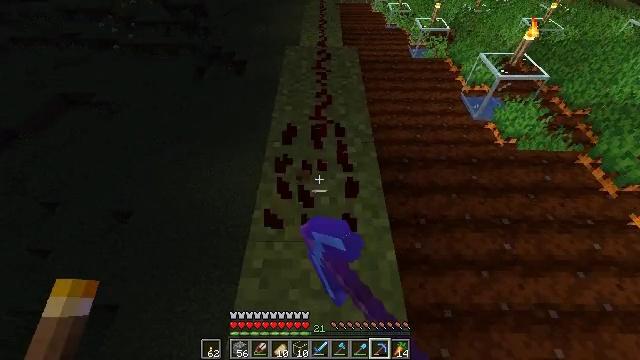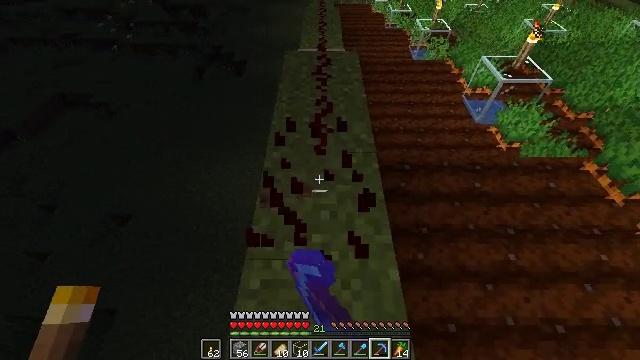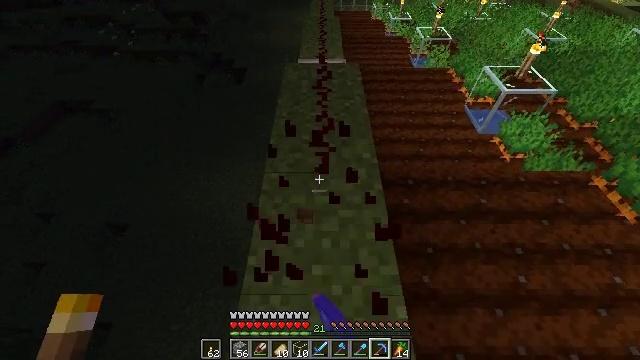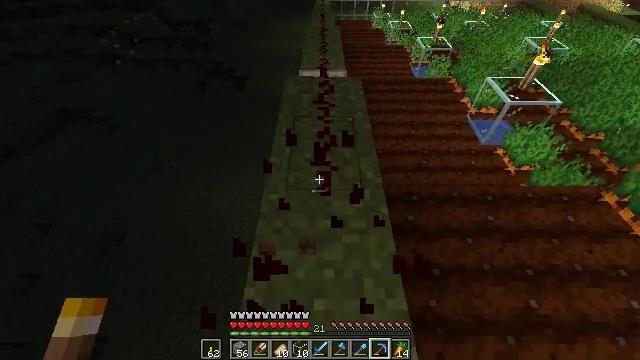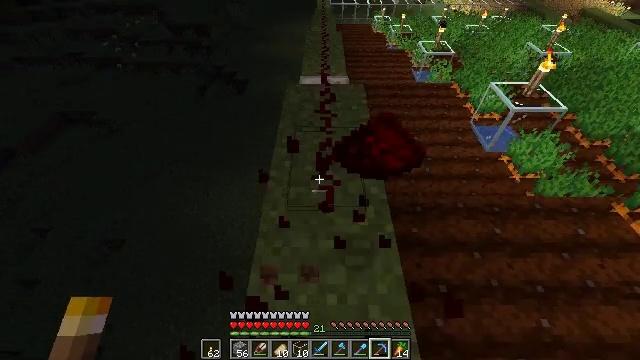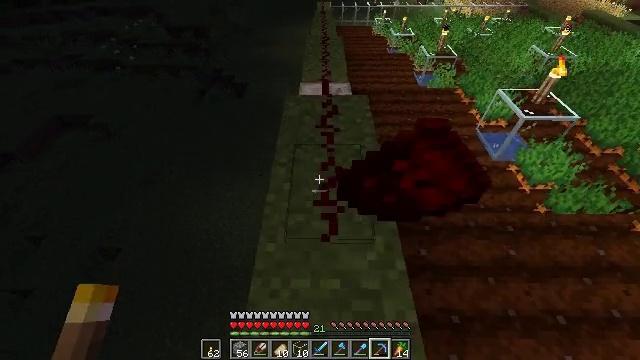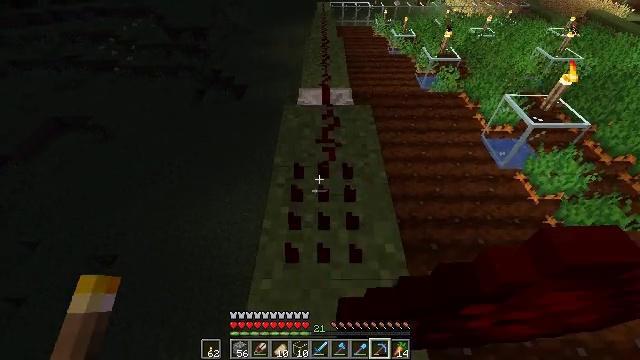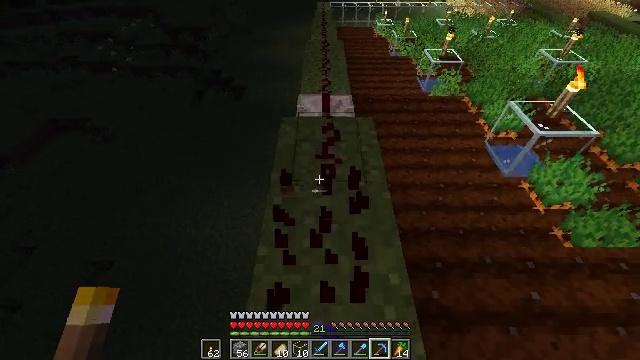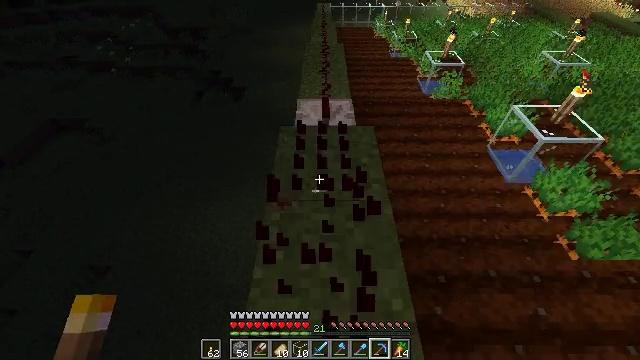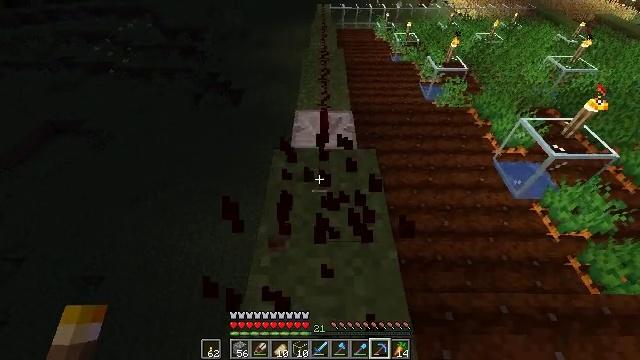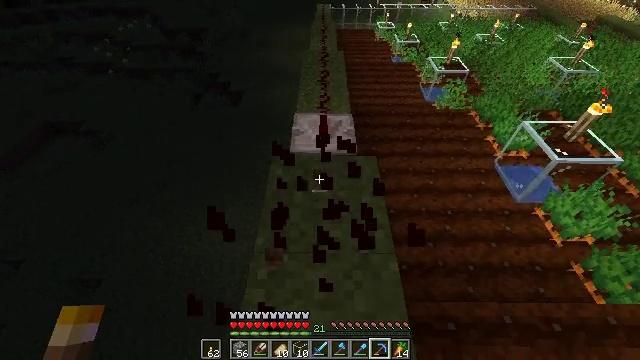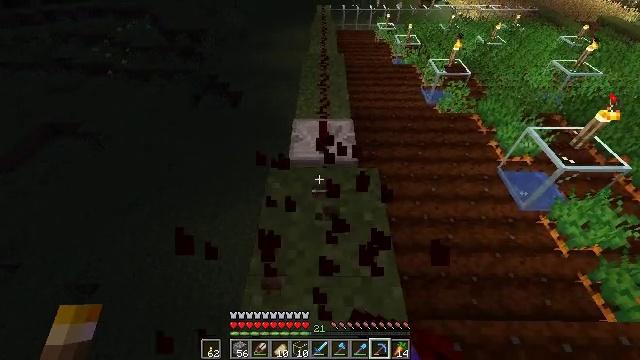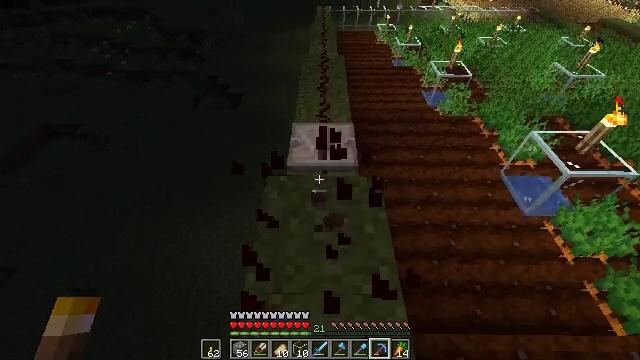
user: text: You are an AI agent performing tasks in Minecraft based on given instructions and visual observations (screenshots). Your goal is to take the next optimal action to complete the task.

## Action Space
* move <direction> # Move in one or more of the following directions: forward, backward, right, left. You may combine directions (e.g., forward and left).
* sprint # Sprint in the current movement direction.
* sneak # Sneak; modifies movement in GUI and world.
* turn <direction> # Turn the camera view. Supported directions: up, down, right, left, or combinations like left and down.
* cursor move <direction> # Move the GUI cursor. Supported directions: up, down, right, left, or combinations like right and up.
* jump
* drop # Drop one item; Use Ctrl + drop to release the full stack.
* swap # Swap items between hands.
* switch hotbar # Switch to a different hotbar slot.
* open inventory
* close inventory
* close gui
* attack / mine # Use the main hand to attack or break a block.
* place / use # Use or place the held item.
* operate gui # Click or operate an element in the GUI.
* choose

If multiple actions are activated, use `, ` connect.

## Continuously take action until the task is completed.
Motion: motion action
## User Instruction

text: Gather redstone wire from the ground.
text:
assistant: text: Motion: move forward, attack / mine
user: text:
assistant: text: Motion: move forward, turn up
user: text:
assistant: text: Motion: move forward, turn up
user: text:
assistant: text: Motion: move forward
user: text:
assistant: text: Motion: move forward
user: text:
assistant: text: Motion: move forward, attack / mine
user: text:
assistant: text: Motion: move forward, attack / mine
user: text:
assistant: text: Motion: move forward, attack / mine
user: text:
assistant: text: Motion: move forward
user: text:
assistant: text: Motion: move forward, attack / mine
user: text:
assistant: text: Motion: attack / mine
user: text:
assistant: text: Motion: attack / mine
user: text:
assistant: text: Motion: no_op